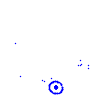
Particle: proton